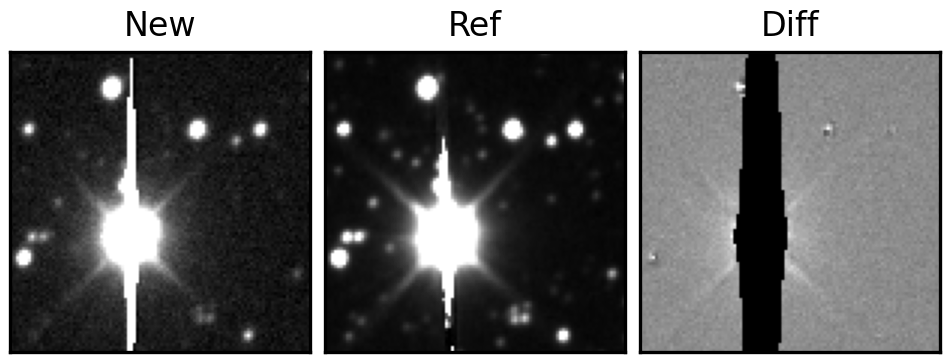
Label: bogus